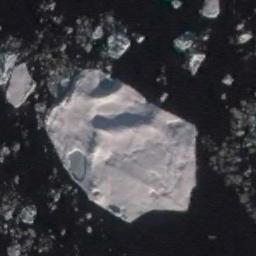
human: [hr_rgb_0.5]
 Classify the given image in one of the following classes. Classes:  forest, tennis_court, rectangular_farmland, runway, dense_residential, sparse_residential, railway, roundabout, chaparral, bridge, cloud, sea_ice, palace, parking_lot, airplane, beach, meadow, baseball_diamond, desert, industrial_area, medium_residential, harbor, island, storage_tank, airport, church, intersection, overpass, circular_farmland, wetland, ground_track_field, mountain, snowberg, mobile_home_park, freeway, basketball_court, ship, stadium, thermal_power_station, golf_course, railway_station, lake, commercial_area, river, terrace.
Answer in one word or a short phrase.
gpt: sea_ice